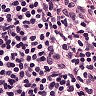
Metastatic tissue present: no